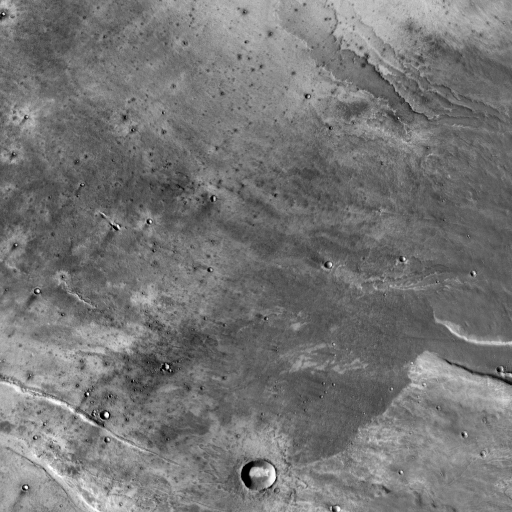
Crater classes present: Background, Other, Layered, Secondary